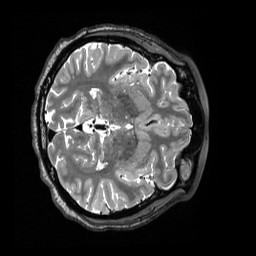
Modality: T2w
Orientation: axial
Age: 40
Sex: male
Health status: ill
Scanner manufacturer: siemens
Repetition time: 3.2 s